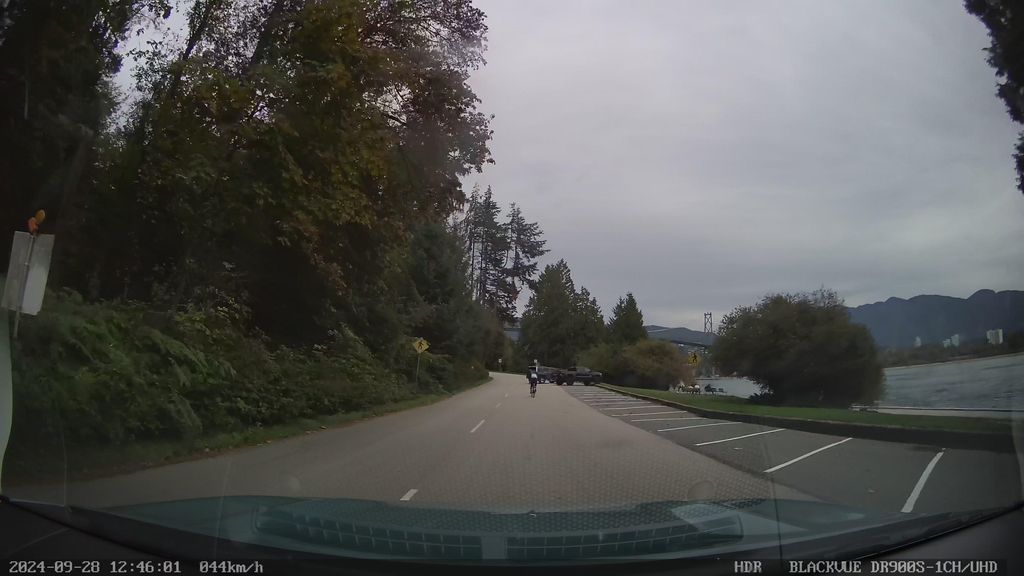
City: vancouver